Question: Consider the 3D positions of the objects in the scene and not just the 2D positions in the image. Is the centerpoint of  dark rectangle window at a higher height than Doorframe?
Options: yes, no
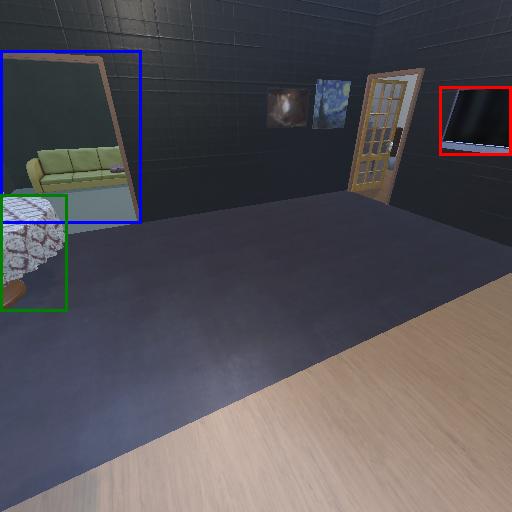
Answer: yes